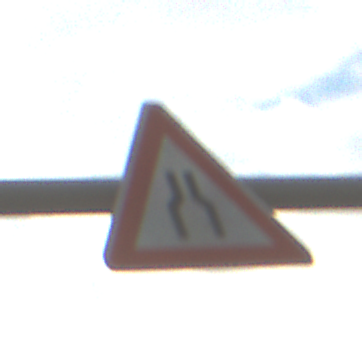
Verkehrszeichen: VerengteFahrbahn
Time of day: MorningAfternoon
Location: Outdoor (Nature)
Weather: PartlyCloudy
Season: Autumn
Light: Natural